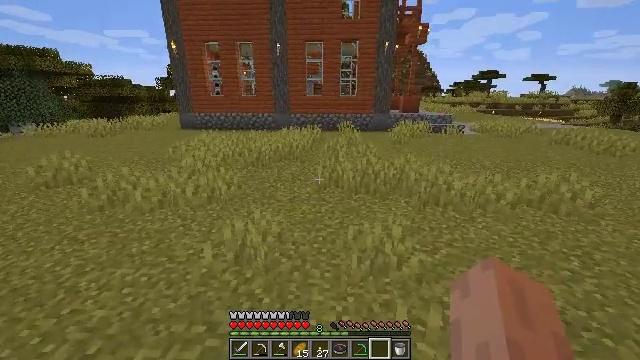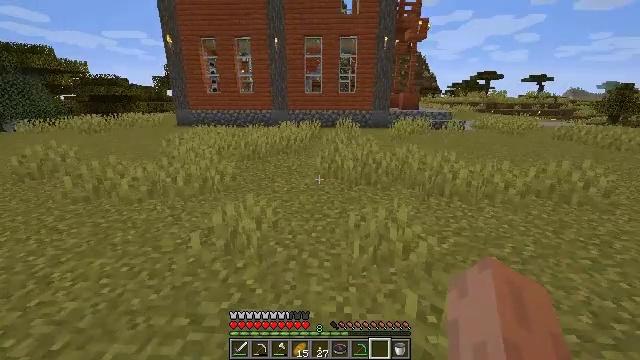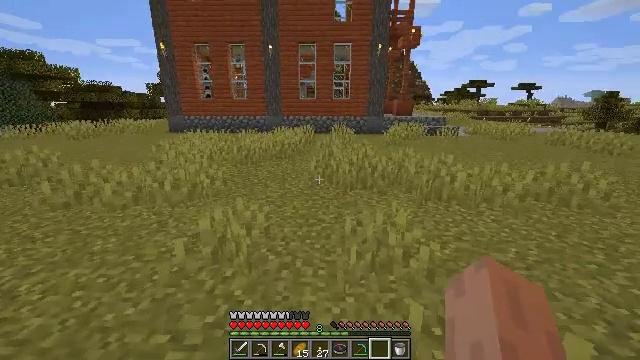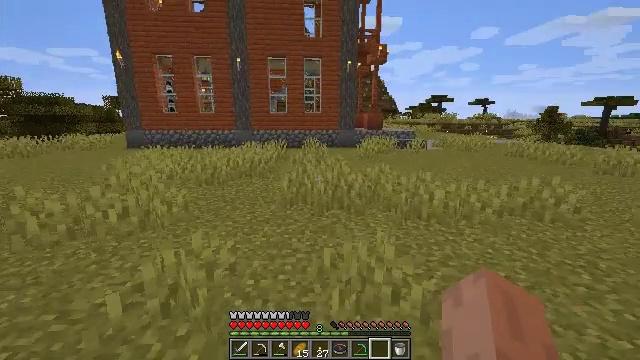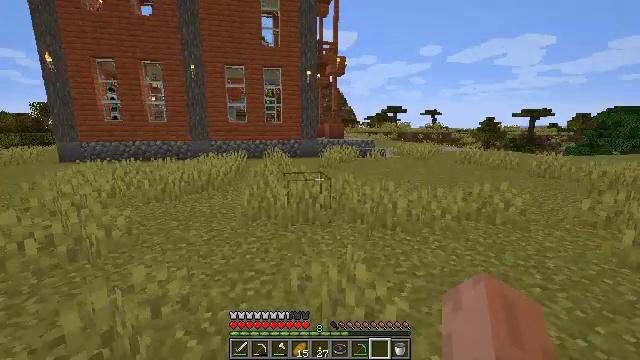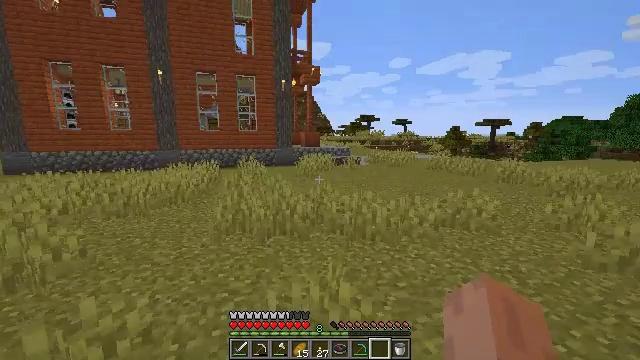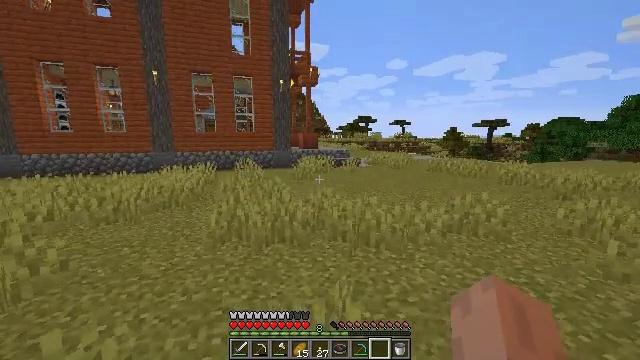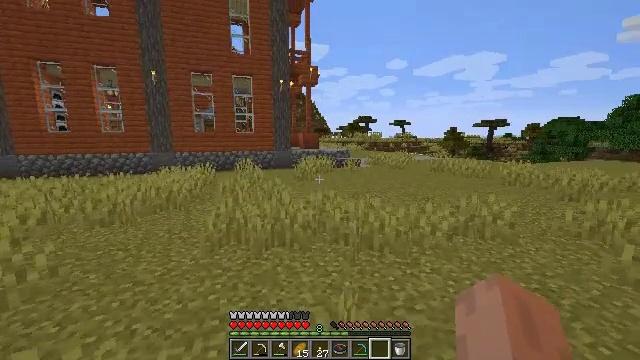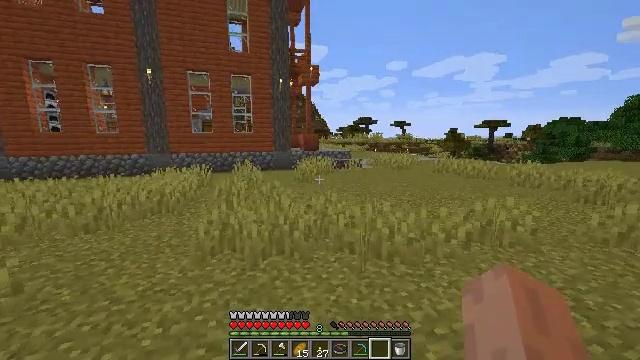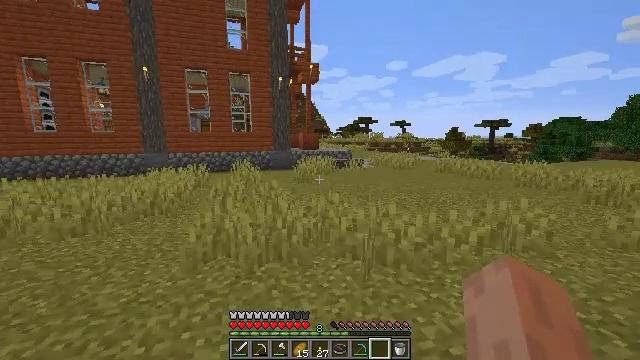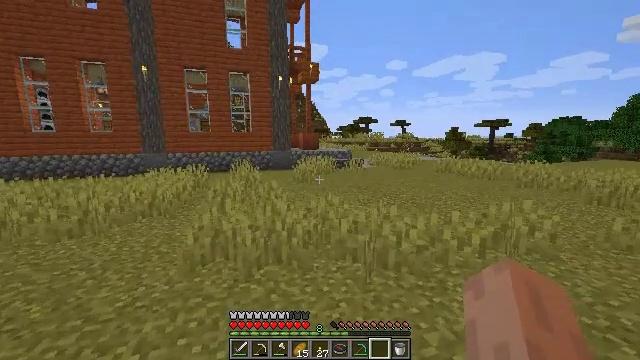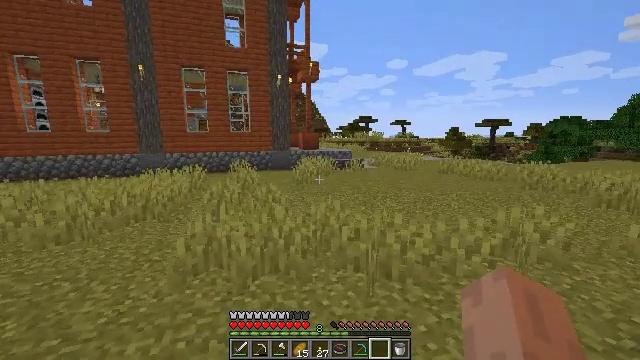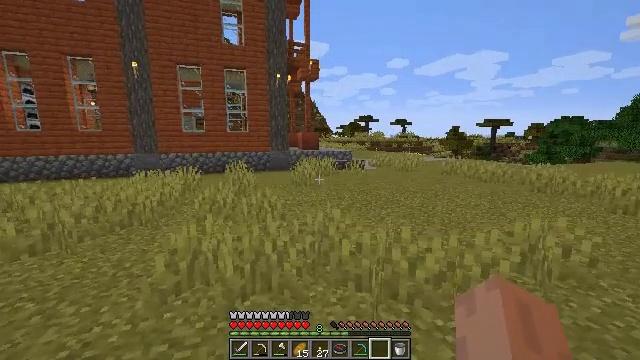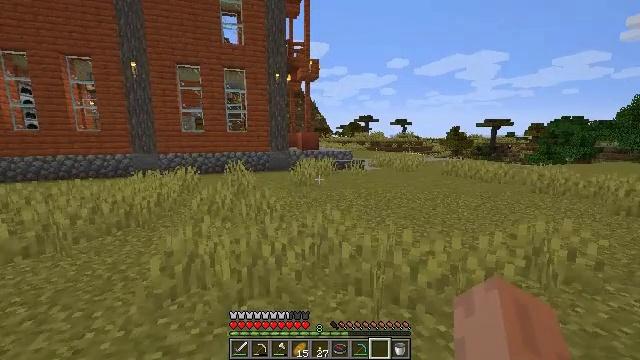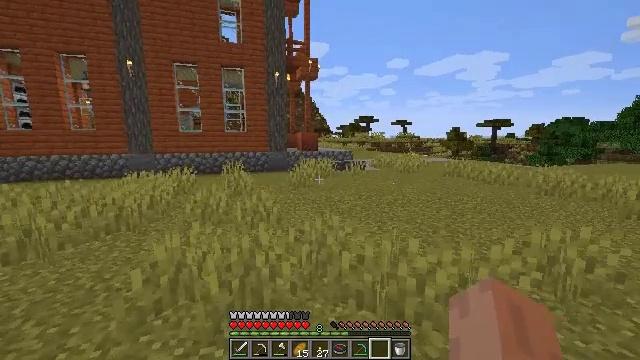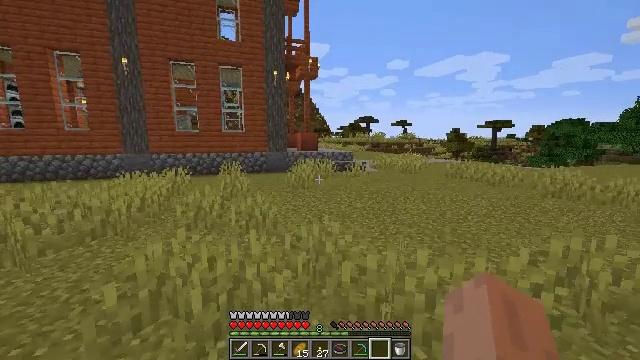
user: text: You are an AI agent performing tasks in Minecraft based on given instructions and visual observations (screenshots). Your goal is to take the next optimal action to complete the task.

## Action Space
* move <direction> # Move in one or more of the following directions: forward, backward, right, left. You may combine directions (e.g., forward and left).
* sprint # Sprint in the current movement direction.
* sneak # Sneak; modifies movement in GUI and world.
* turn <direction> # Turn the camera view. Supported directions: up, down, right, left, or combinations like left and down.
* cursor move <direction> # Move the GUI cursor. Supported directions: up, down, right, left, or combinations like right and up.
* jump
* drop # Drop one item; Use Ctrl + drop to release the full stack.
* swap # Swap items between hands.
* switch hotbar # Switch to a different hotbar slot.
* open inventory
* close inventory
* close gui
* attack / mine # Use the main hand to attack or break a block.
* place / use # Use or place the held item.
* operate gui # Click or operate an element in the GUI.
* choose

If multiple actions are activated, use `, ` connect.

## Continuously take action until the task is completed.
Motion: motion action
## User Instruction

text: Make sure you have the right materials to craft an enchanting table.
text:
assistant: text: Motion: move forward
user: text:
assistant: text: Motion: move forward, turn right and up
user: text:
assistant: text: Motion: move forward, turn right and up
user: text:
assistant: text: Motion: move forward, turn right and up
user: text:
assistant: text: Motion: move forward, turn right and up
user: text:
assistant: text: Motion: move forward
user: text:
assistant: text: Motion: move forward
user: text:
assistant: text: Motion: move forward
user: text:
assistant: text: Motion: move forward
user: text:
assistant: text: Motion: move forward
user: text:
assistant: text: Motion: move forward
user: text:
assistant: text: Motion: move forward
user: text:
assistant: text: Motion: move forward
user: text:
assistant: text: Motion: move forward
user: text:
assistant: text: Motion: move forward
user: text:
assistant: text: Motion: move forward
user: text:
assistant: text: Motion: move forward
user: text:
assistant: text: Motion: move forward
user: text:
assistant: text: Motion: no_op
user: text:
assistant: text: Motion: no_op
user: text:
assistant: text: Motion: no_op
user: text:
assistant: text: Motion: no_op
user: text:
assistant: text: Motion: no_op
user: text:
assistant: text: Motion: no_op
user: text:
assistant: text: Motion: no_op
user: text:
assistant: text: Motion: no_op
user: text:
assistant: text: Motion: no_op
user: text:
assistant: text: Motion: no_op
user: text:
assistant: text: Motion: no_op
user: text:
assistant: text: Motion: no_op